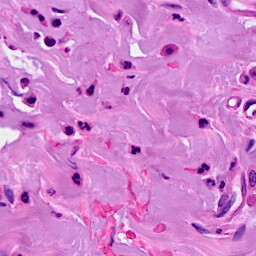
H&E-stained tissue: Breast